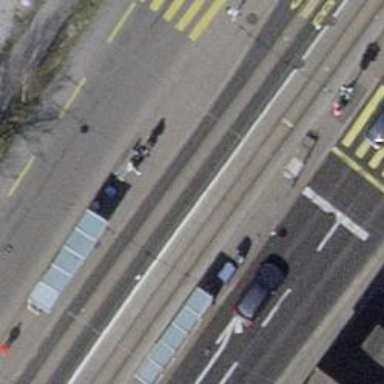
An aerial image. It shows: Tram stop with public transport connection.